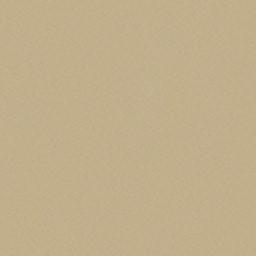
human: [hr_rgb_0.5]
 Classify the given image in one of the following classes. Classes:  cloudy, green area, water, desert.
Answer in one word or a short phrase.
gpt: desert